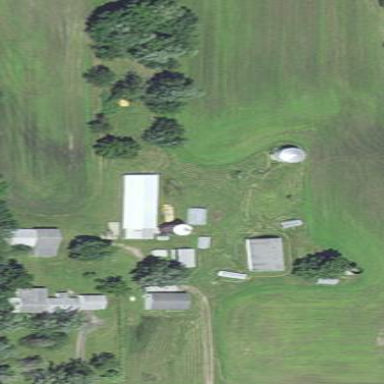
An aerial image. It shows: Farmyard area.